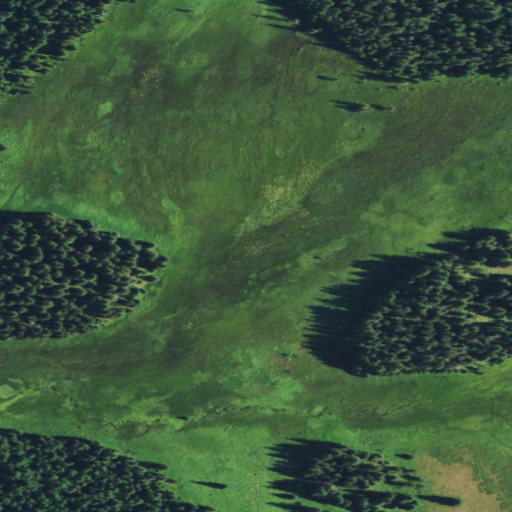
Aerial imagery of plain(s) in Washington named Skookum Meadow containing herbaceous wetlands, evergreen forest, and woody wetlands